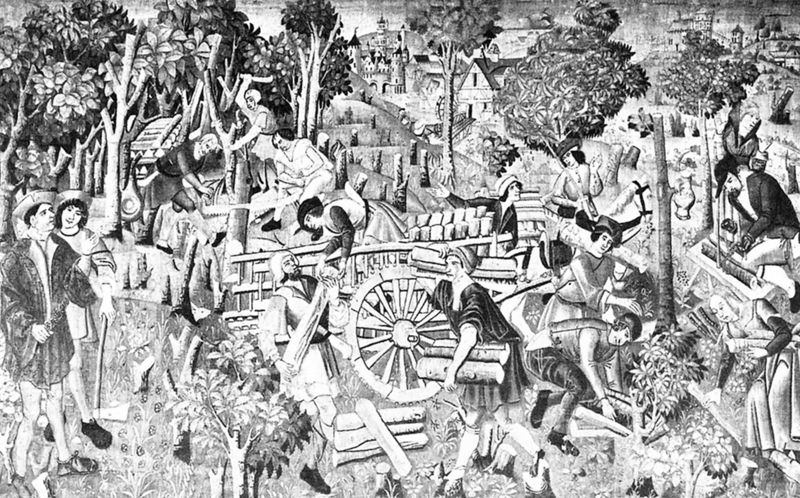
Titel: Holzhacker
Institution: Paris, Musée des Arts décoratifs
Schlagwörter: baum, blätter, feder, mann, bäume, frauen, landschaft, menschen, stadt, frau, holz, hut, männer, zeichnung, gras, haus, schloss, teppich, tragen, häuser, zweige, brücke, busch, büsche, gebüsch, wiesen, wald, arbeit, bauern, karren, speichen, arbeiter, figuren, rad, wagen, tusche, burg, türme, lichtung, druck, schwarzweiß, durcheinander, bleistift, säge, werkzeug, axt, fällen, roden, rodung, sägen, mittelalter, brennholz, beil, manschen, bauen, abholzen, aufladen, schlowss